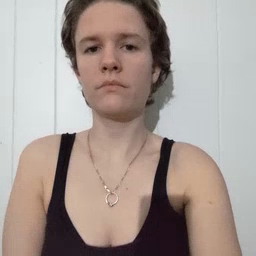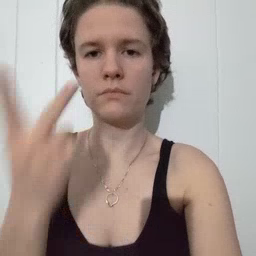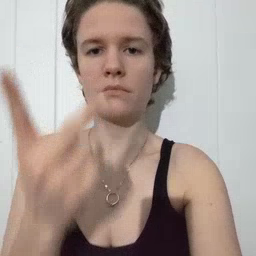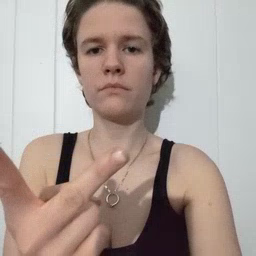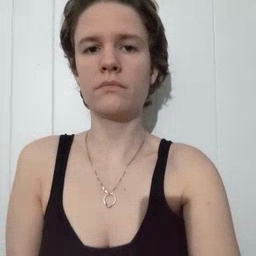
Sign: see